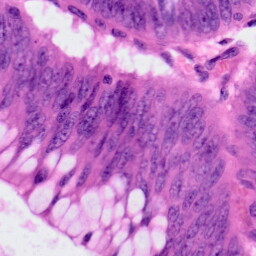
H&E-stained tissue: Colon